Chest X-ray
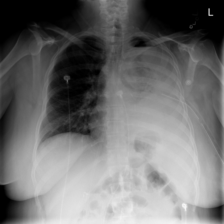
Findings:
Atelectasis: negative
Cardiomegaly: negative
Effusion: negative
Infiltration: negative
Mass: negative
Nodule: negative
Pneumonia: negative
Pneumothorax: positive
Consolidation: negative
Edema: negative
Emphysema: negative
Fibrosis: negative
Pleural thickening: negative
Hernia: negative